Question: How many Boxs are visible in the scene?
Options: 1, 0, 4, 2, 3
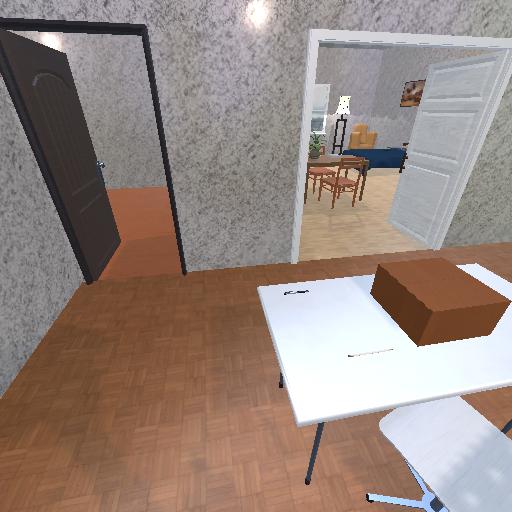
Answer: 1